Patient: sex M, age 66
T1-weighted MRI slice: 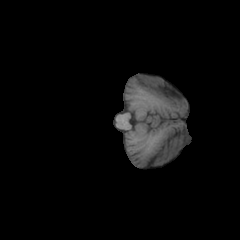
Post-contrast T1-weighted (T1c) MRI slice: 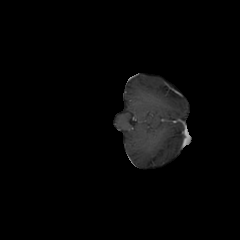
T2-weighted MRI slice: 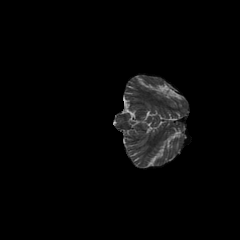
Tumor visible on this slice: no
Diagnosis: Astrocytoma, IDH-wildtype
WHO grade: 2